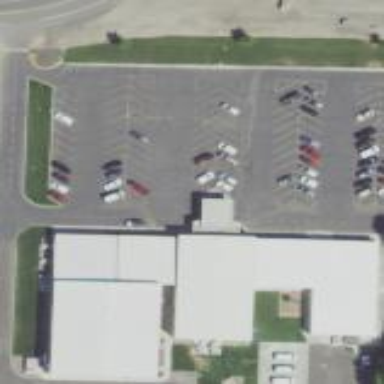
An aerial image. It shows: Parking area.